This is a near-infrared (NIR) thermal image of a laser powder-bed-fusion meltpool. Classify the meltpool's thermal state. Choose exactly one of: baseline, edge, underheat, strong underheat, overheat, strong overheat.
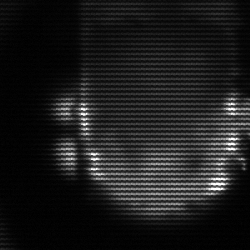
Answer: baseline